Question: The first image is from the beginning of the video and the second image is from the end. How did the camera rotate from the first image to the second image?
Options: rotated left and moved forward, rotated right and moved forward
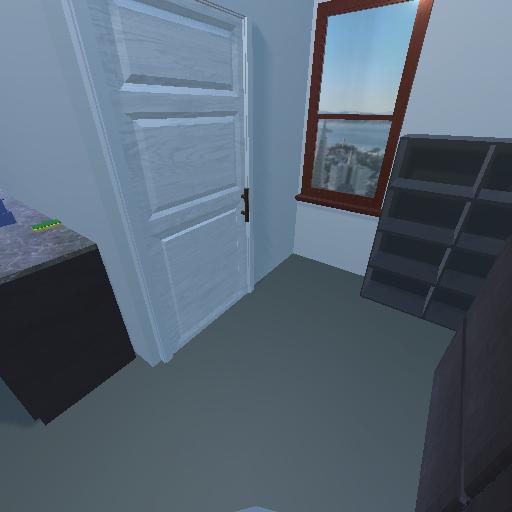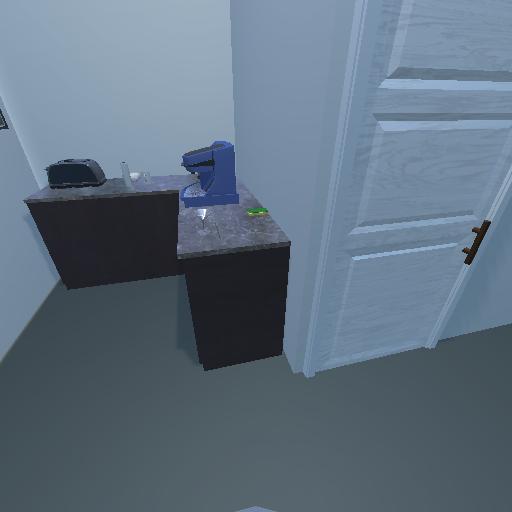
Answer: rotated left and moved forward